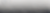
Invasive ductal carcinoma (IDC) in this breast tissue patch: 0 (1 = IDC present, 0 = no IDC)